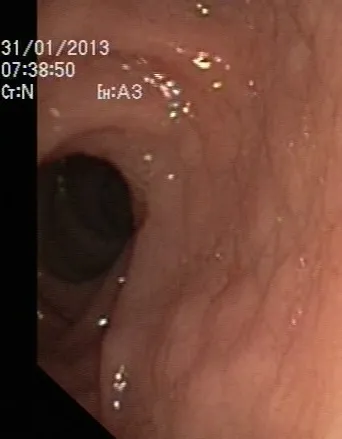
Celiac disease - endoscopic appearance.
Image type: endoscopy (gi_endoscopy)